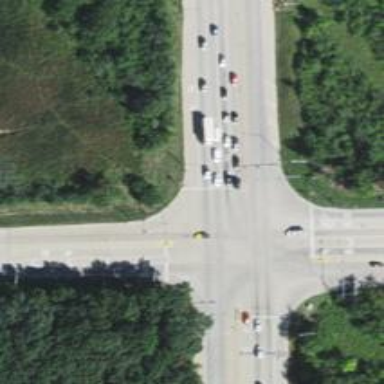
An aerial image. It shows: Trunk highway.